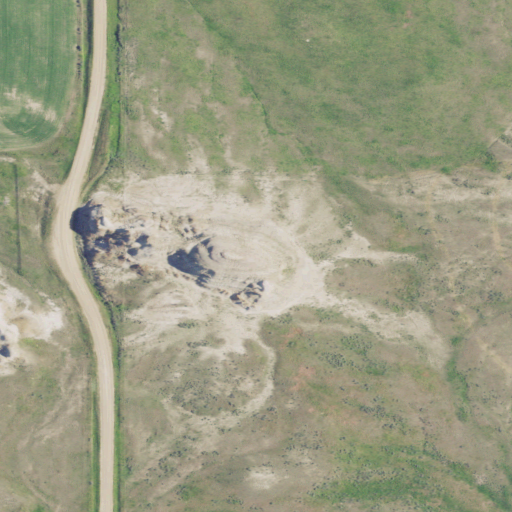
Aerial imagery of mountain in Montana named Bald Butte containing grassland, low intensity development, open development, cultivated crops, and medium intensity development